Question: So, I'm almost done with the functionality part for the app I'm developing and now the graphic designer gives me a png image I have to match the xib to. The image has a 'search agent' section with select country,region,language,type of property and two textfield. Originally in my xib I had separate buttons for each and two textfileds, and the button action would give me pickers to select country, region etc. So the png requires me to put all these into a tableview. Is creating tableview with buttons and textfields better or having them separately on the view itself? I know this is not a programmatic doubt in specific but I really need to know which is better. This is my first ever app and I'm really clueless.Thanks in advance.
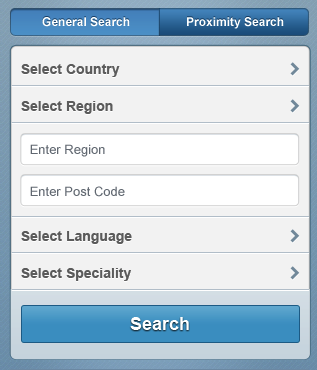
Answer: It really depends on what you want, often people like to use tableviews simply because they group the elements nicely, this is very common in login screens for instance.
But that does not mean one is better than the other is really just a design choice. That being said having buttons inside tableviews can create issues at times, since the response chain is in the tableview and in the button.
For your case I would recommend not to use a uitableview.